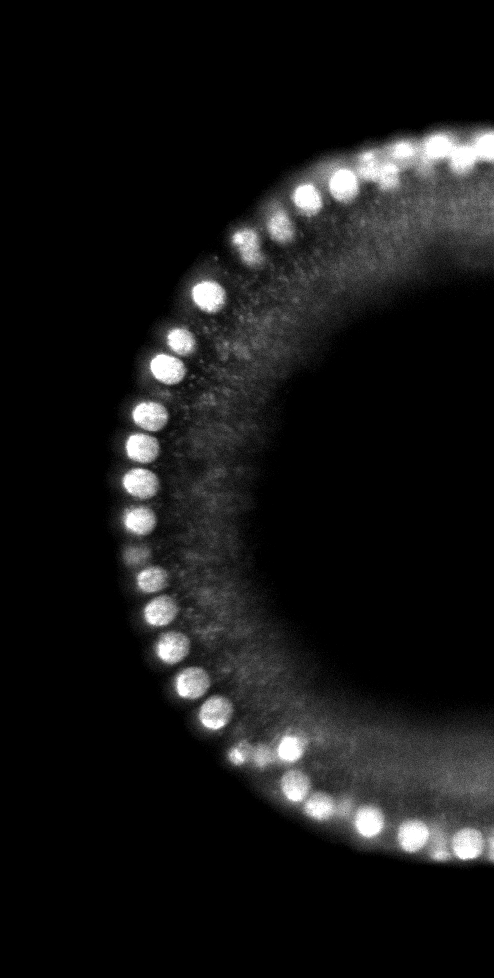
Sample: Drosophila_1
Volume: 198 slices, 978x494 pixels
Nuclei in middle slice: 47